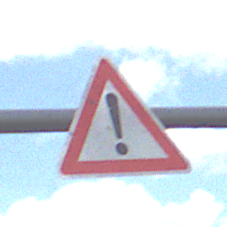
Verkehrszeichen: Gefahrenstelle
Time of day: Midday
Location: Outdoor (Nature)
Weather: PartlyCloudy
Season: NotSpecified
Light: Natural